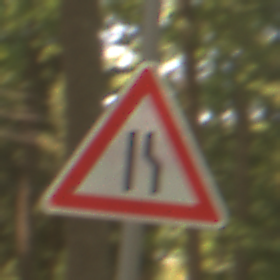
Verkehrszeichen: EinseitigVerengteFahrbahnRechts
Umgebung: Outdoor, Nature
Tageszeit: Midday
Wetter: PartlyCloudy
Licht: Natural
Jahreszeit: NotSpecified
Kontrast: LowContrast